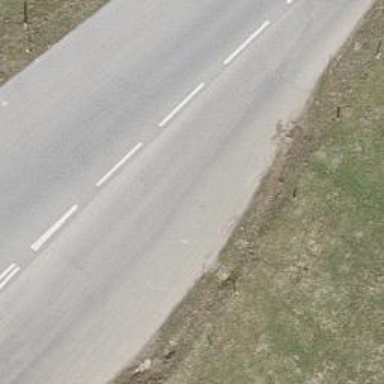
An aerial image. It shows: Secondary road with asphalt surface.